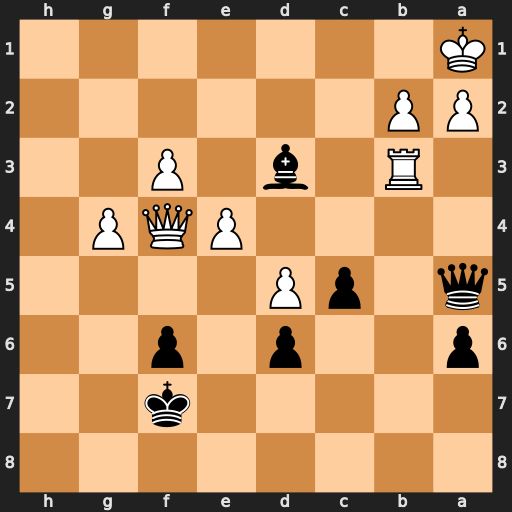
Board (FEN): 8/5k2/p2p1p2/q1pP4/4PQP1/1R1b1P2/PP6/K7
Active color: b
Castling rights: -
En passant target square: -
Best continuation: Qe1+ Qc1 Qxc1#